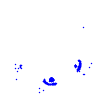
Particle: electron